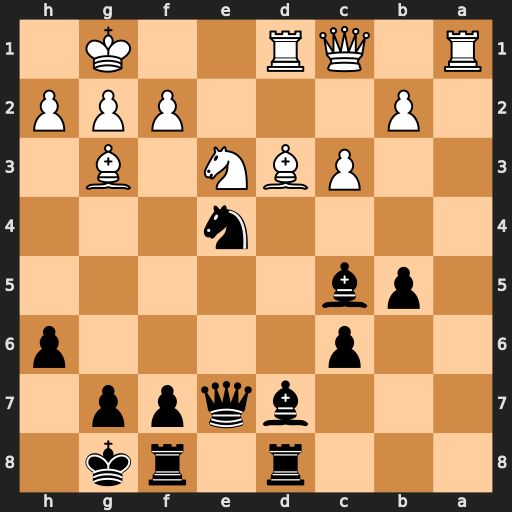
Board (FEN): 3r1rk1/3bqpp1/2p4p/1pb5/4n3/2PBN1B1/1P3PPP/R1QR2K1
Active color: b
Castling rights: -
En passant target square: -
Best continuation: Nxg3 hxg3 Bxe3 Qxe3 Qxe3 fxe3 Bg4 Bc2 Bxd1